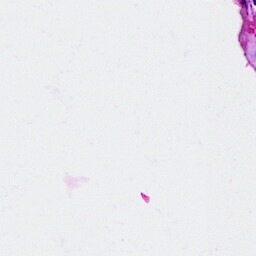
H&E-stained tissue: Breast